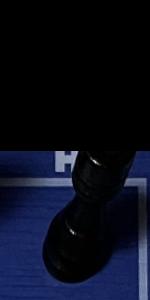
Label: Rook_Black